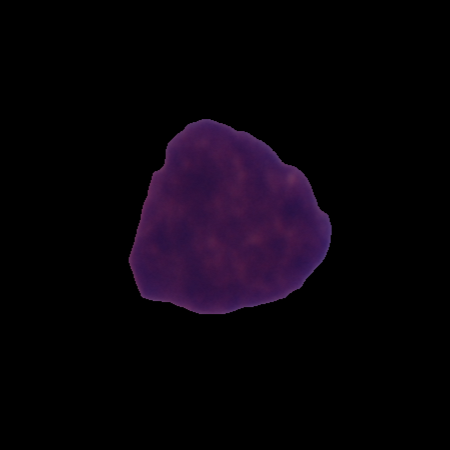
Label: cancer